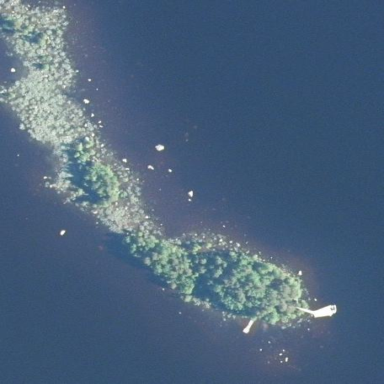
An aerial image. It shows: Islet.